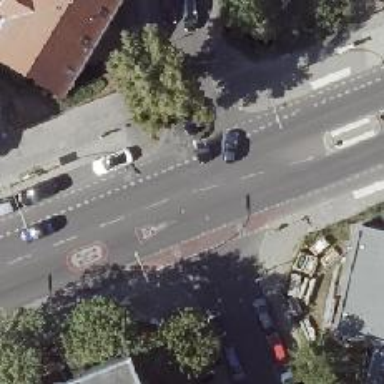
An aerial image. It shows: Tertiary road with asphalt surface and sidewalks on both sides. There is cycle track on the left side of the road with asphalt surface.